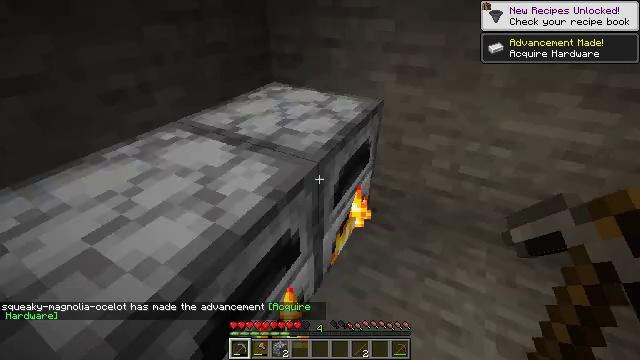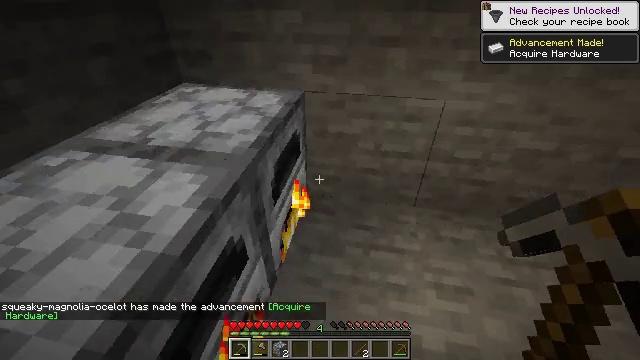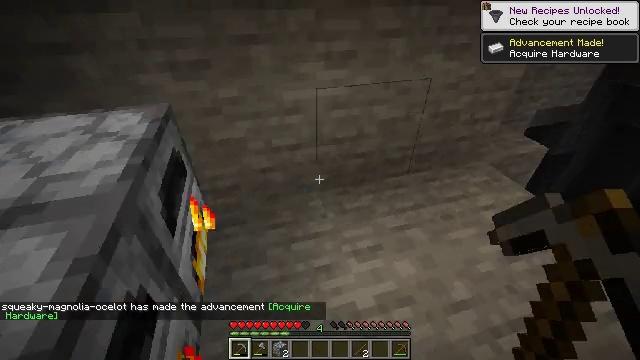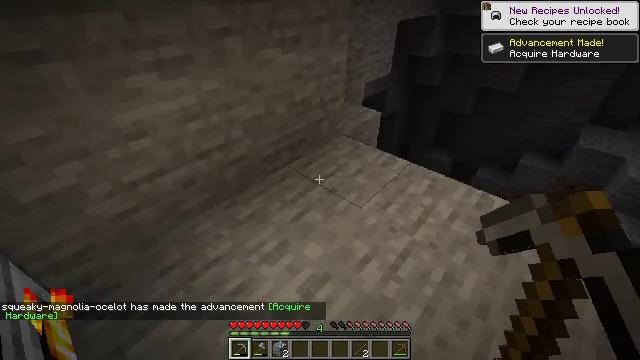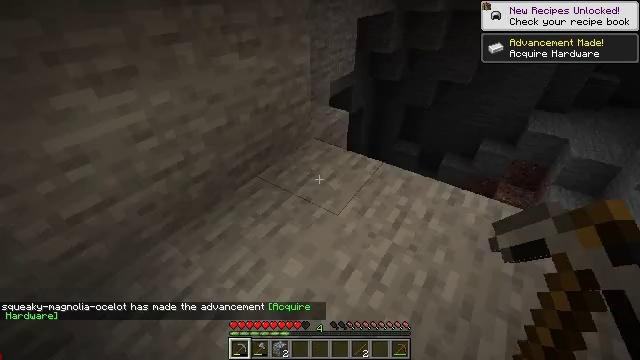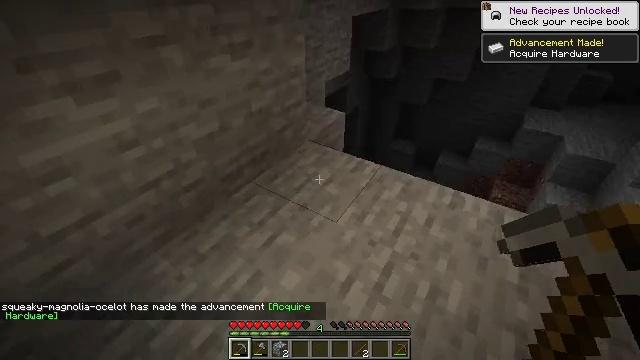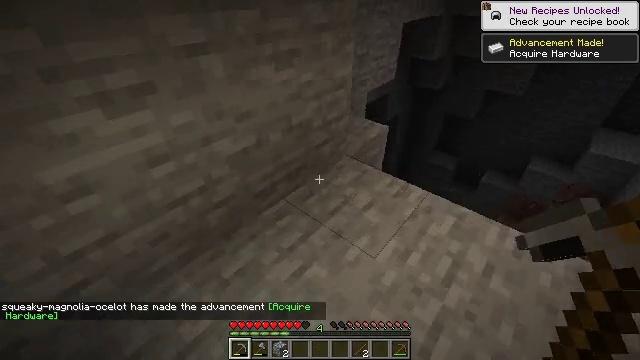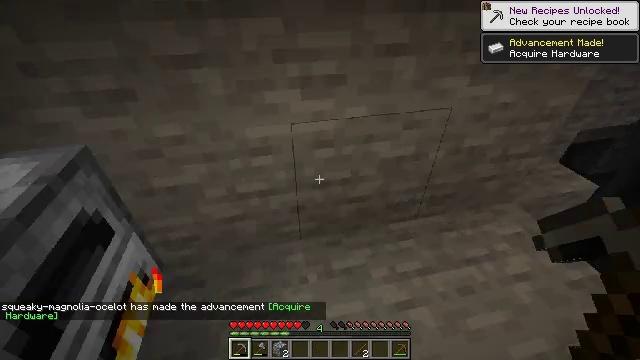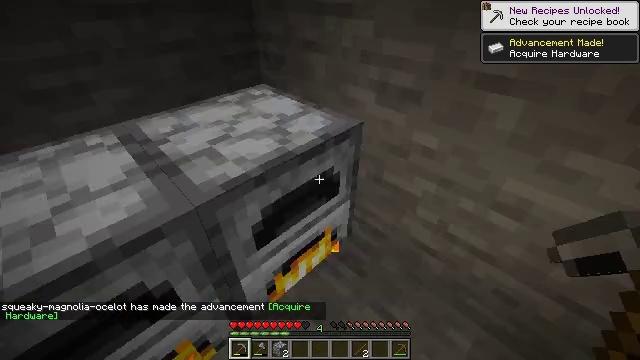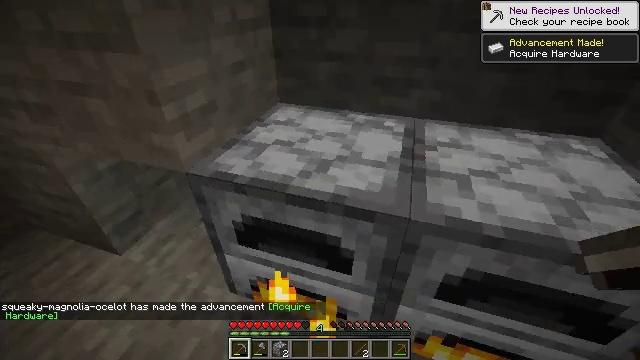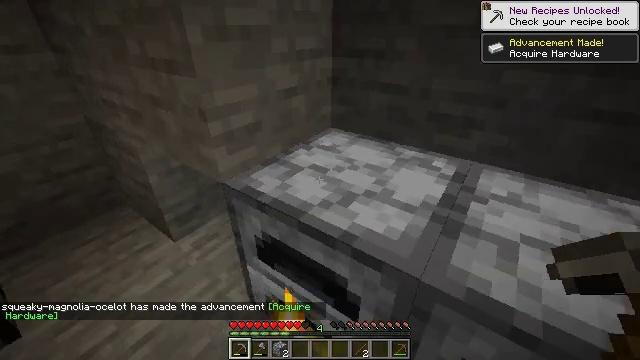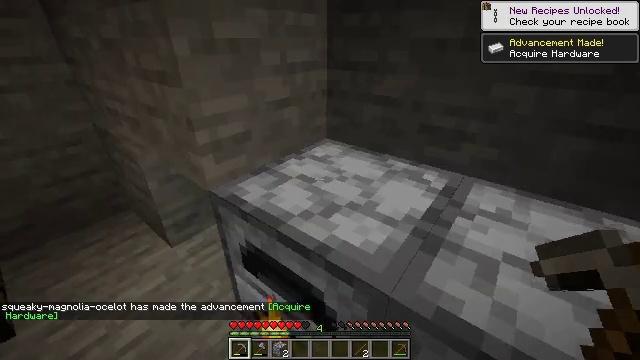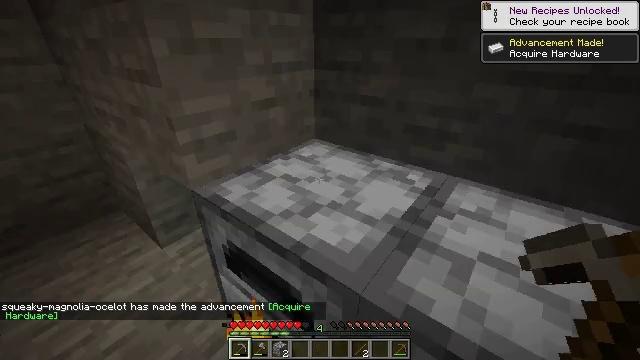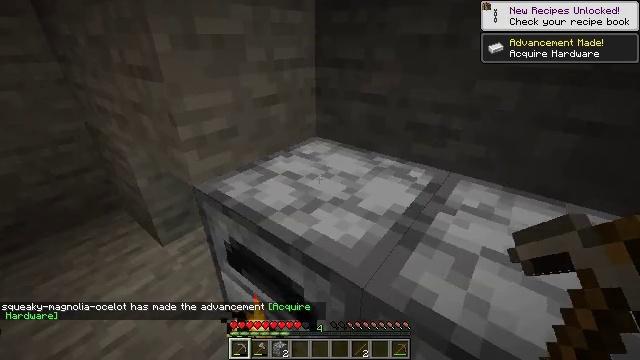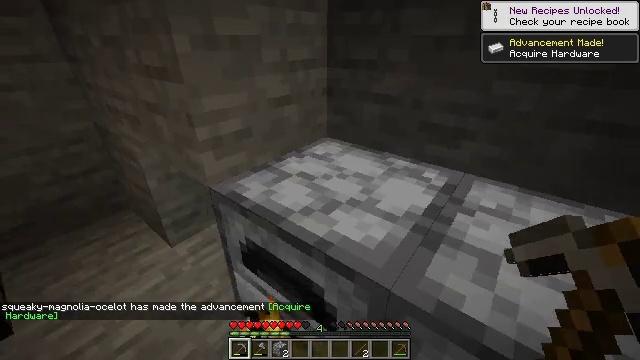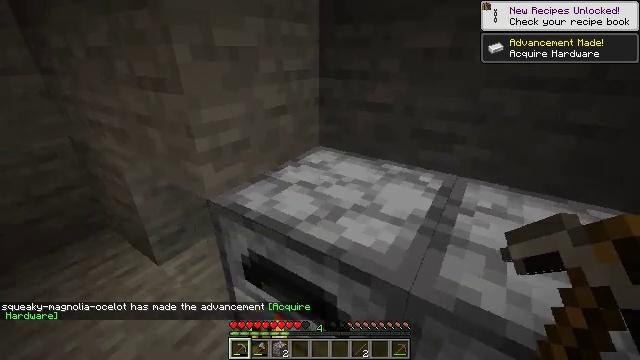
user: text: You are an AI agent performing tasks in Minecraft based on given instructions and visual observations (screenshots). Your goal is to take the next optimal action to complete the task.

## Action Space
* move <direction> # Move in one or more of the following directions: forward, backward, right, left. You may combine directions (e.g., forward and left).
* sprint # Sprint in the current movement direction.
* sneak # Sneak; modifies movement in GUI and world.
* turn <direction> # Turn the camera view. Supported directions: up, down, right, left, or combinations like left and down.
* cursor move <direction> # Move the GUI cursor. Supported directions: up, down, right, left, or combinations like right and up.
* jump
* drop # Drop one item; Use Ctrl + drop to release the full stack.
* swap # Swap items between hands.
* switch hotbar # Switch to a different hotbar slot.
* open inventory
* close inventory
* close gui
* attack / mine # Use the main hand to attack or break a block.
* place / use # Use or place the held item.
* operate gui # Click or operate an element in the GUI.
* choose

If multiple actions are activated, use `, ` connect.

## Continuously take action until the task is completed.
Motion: motion action
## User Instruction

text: craft item air
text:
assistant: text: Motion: turn right and down
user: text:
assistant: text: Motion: turn right
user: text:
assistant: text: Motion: move forward, turn right
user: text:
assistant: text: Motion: move forward, turn right
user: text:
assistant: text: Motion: move forward, turn right
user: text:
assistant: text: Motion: move forward and move left, turn left
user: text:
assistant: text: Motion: move forward and move left, turn left
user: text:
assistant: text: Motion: move forward and move left, turn left
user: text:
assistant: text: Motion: move forward and move right, turn left and up
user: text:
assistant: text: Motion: move right, turn left and up
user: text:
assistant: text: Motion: move right, turn left and up
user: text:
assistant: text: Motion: move right
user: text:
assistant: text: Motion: move left
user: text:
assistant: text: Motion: move left
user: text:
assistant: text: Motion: turn right and up
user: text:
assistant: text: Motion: turn right
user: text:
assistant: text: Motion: no_op
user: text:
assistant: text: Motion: turn left
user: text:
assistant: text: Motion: turn left and down
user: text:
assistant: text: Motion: turn down, use / place
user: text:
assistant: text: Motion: use / place
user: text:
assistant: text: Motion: turn right and up
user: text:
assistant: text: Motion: turn right
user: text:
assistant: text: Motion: no_op
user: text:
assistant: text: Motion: sneak, open gui
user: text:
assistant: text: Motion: sneak
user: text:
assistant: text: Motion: sneak, cursor move right
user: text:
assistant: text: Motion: sneak, cursor move right
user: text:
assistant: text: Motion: sneak, cursor move right and up
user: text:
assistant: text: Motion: sneak